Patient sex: M
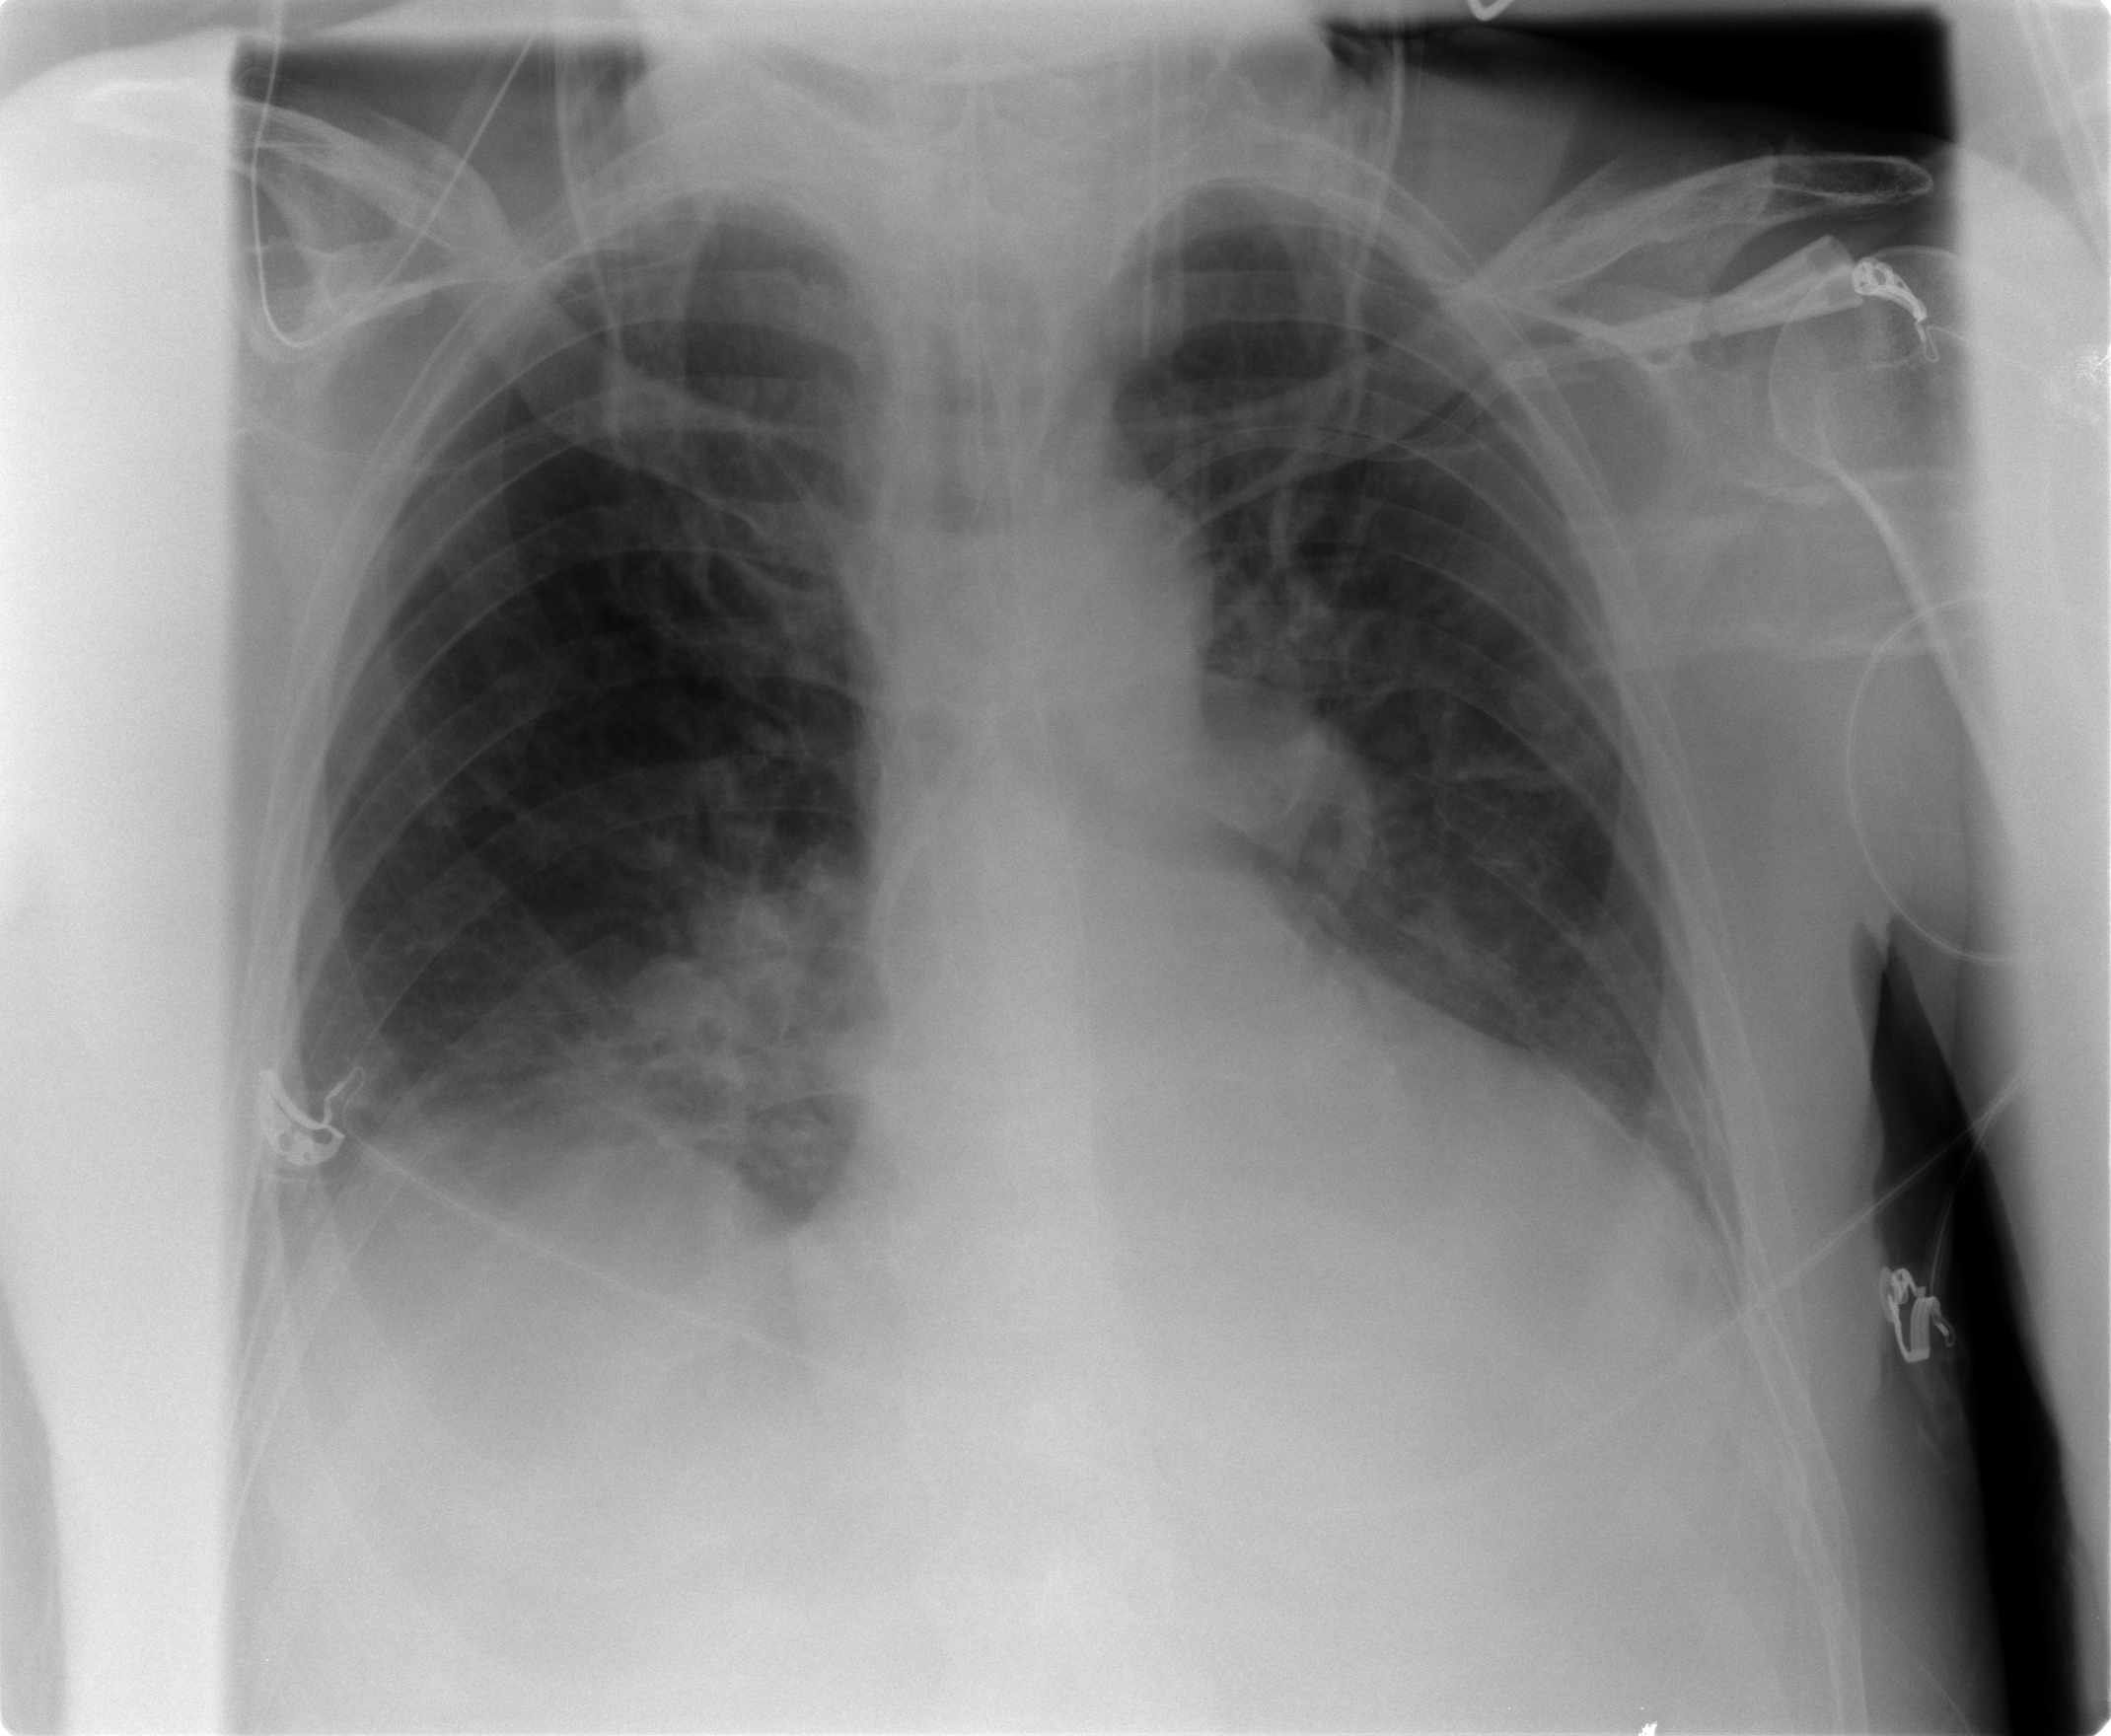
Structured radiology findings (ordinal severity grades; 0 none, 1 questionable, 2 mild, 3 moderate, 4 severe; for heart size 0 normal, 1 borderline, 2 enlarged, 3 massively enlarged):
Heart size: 2
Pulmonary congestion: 2
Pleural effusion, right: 2
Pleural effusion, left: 1
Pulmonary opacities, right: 1
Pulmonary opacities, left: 0
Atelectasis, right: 2
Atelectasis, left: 2